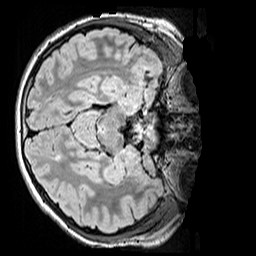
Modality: FLAIR
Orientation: axial
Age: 11
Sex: male
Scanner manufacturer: siemens
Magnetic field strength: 3 T
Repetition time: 5 s
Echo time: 0.388 s